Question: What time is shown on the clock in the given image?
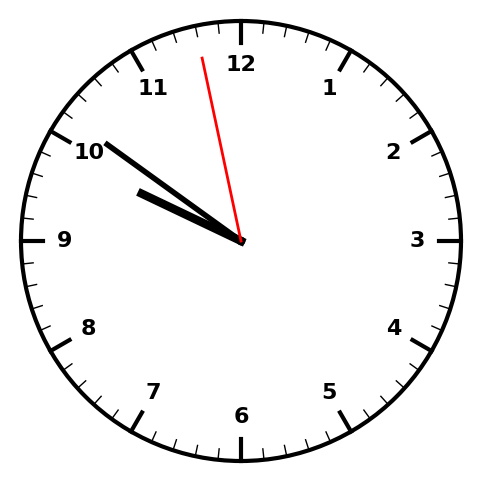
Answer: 09:50:58